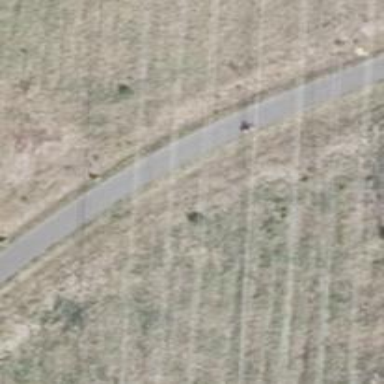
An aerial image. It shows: Asphalt bicycle track with smooth grade 1 surface.